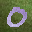
Label: 0